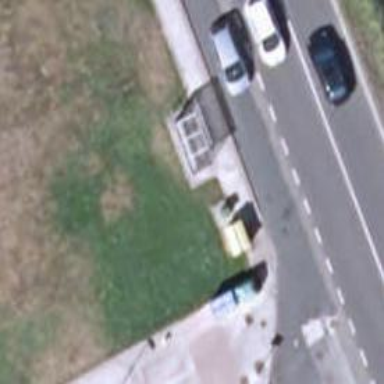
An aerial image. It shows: Bus stop with sheltered platform for public transport.